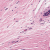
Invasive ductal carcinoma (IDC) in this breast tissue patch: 0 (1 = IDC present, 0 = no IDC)